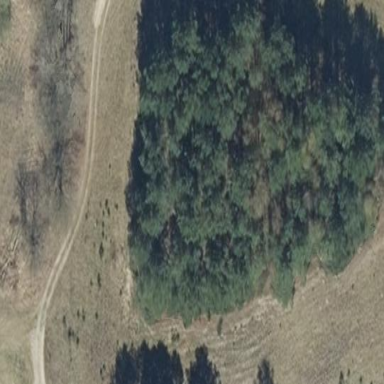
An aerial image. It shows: Forest area.